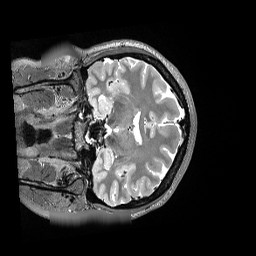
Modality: T2w
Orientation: coronal
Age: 40
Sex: female